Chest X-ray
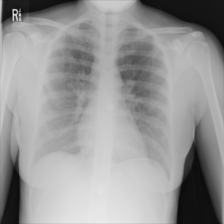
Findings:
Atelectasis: negative
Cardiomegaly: negative
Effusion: negative
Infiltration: negative
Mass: negative
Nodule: negative
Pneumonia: negative
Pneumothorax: positive
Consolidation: negative
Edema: negative
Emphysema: negative
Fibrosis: negative
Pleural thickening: negative
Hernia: negative